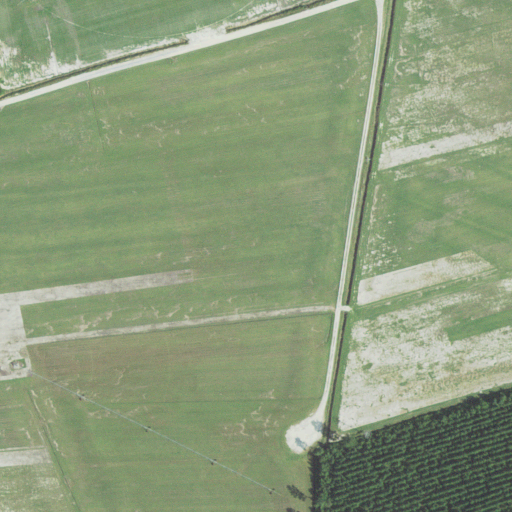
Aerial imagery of plain(s) in North Carolina named Vineyard Swamp containing cultivated crops, woody wetlands, herbaceous wetlands, and grassland